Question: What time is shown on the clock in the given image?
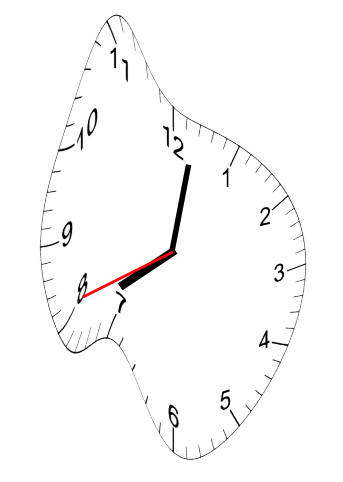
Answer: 08:01:41